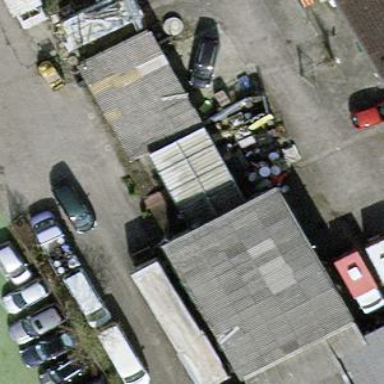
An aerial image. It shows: Hangar.